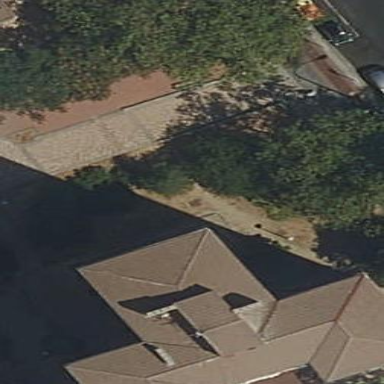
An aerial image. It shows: Garden with kerb barrier.